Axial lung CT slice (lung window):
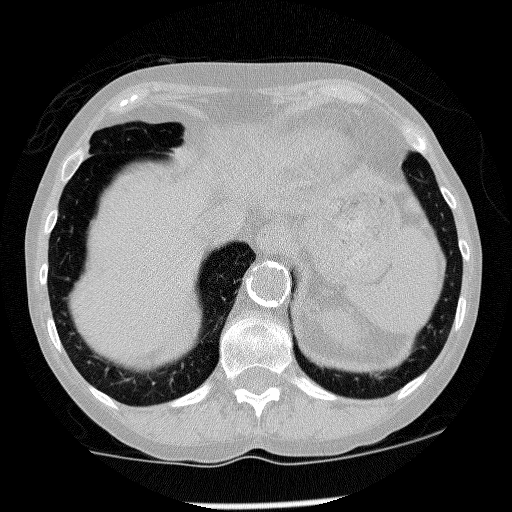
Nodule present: no